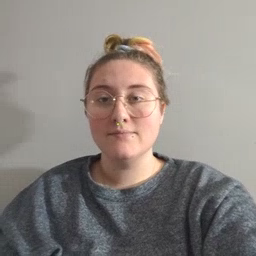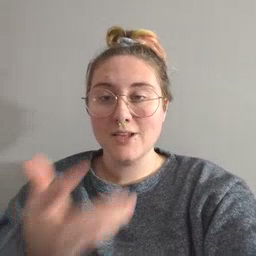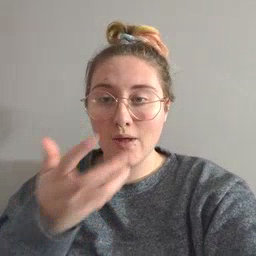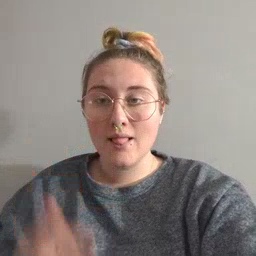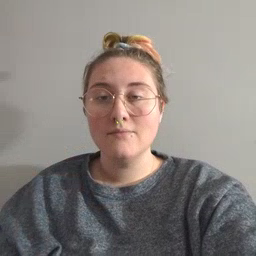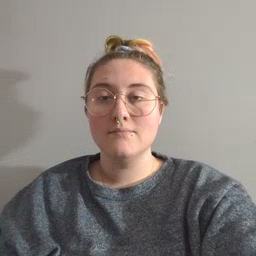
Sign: cereal